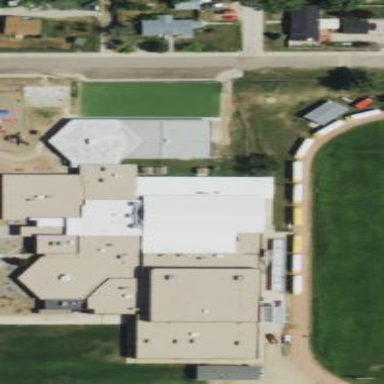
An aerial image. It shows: School building.